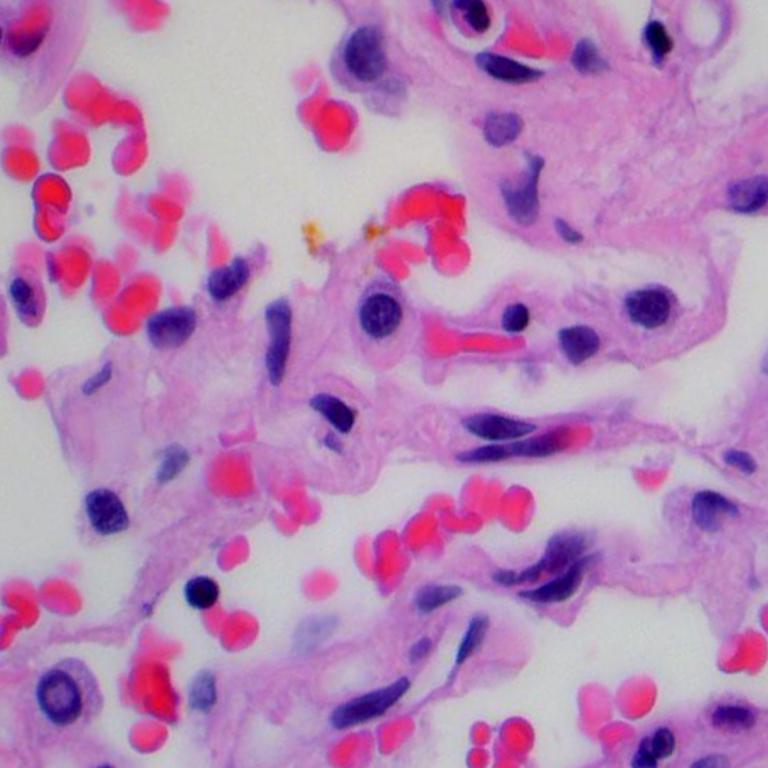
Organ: lung
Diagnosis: benign